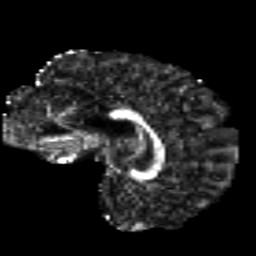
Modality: FA
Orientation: sagittal
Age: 20
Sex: male
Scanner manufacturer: siemens
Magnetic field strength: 3 T
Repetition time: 8.8 s
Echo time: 0.085 s